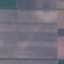
Label: AnnualCrop